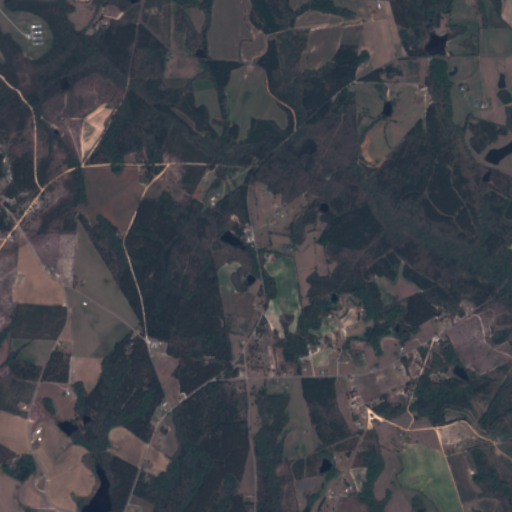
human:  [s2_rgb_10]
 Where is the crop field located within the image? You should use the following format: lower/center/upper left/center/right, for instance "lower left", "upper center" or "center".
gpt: The crop field is located in the upper right of the image.
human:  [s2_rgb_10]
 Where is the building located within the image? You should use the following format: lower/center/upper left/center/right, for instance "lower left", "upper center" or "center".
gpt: The building is located in the upper right of the image.
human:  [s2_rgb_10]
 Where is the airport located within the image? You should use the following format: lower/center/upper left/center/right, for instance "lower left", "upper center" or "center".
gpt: There is no airport in the image.